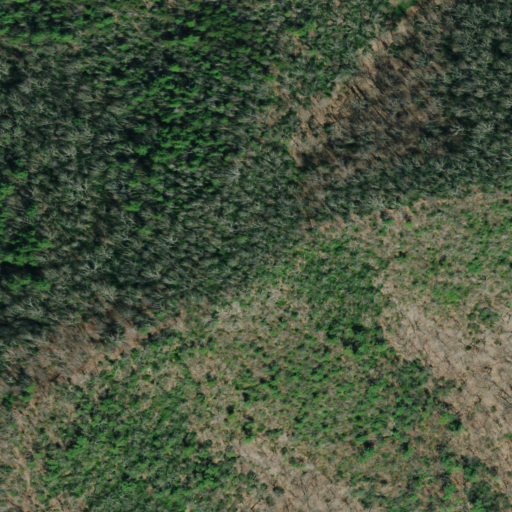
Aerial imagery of ridge(s) in Tennessee named Temple Ridge containing mixed forest, deciduous forest, and evergreen forest